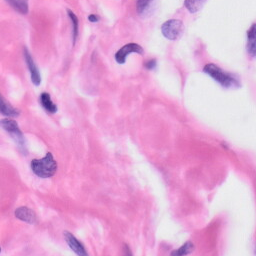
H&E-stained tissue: Skin